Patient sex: F
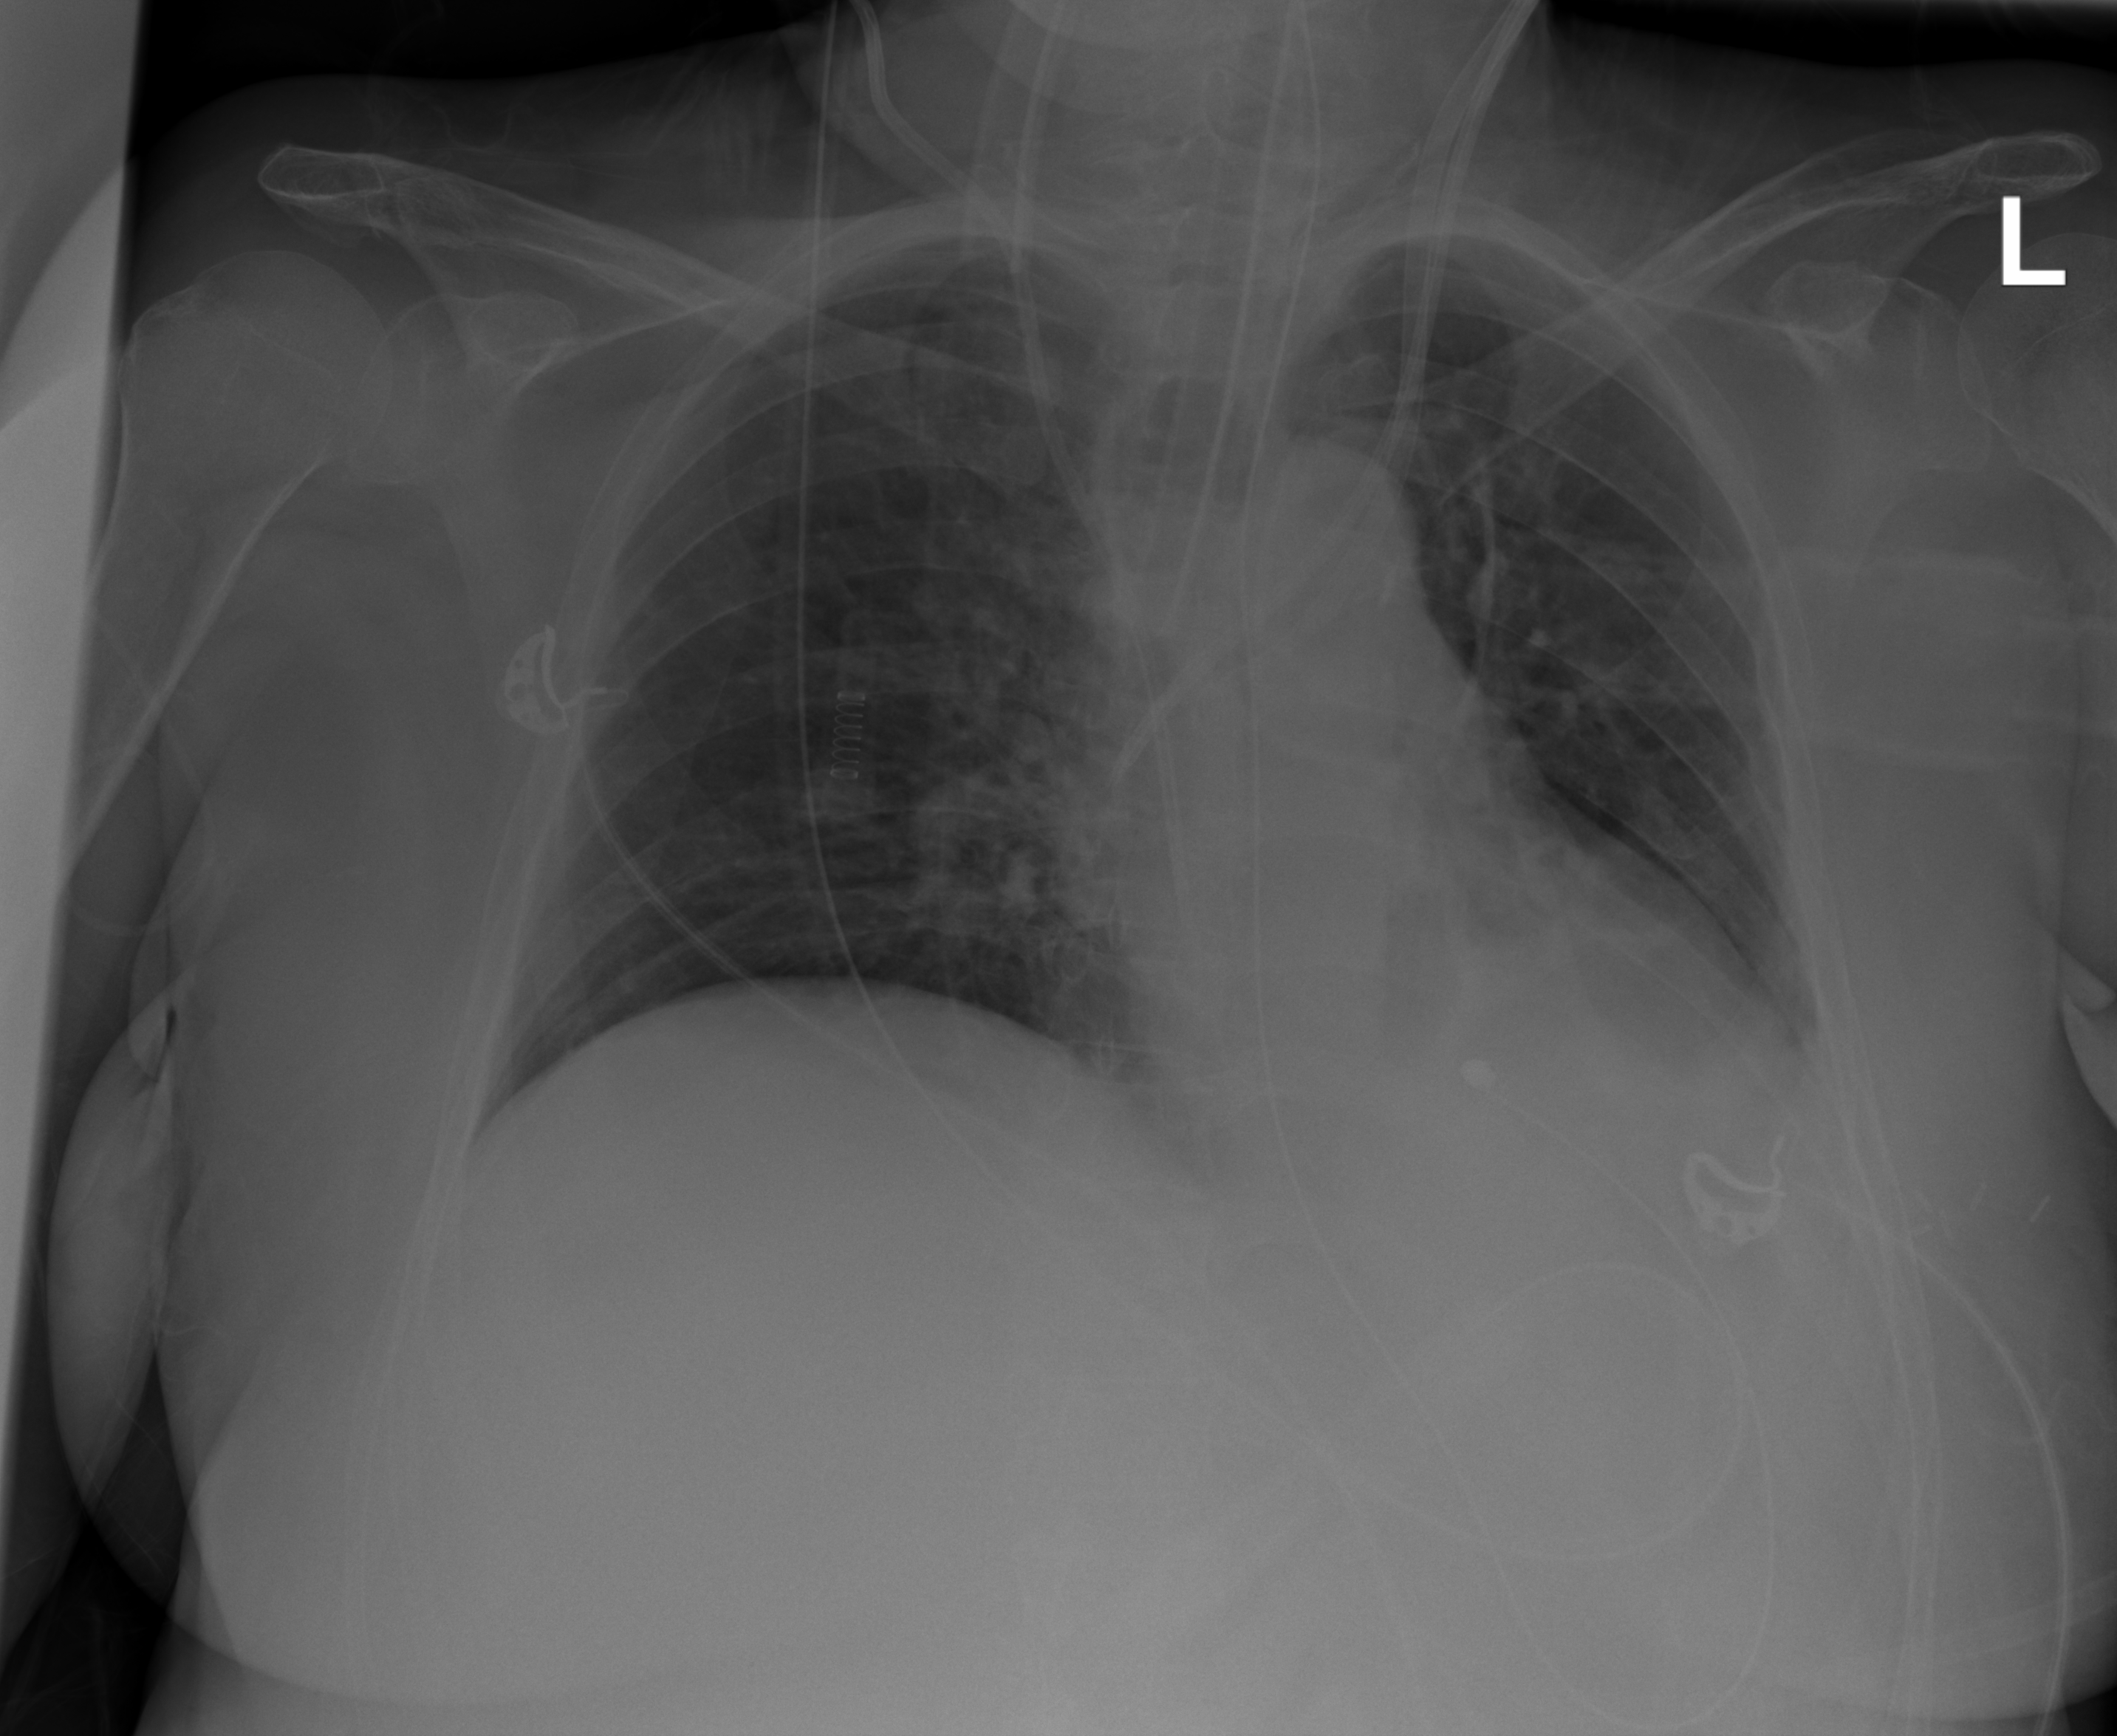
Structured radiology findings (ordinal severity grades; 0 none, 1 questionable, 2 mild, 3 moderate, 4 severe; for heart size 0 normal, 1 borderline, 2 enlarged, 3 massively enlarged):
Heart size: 2
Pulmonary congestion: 2
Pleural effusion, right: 0
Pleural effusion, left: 2
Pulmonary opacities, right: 0
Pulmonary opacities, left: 0
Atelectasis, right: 0
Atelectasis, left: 2